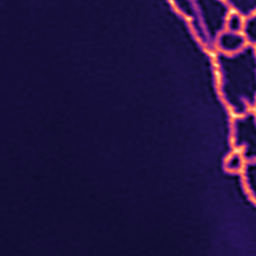
Label: Super-resolution ER image